Question: (ALSO SEE @soutot ANSWER)
I have successfully gained text output from my 'Firebase' code and so I know it works. Now I need to loop all the children in 'Firebase'. Coming from swift, the way to do it is to store each item on a tempObject then append that to an array. Then you can simply use that array any way you like. This doesn't seem to work with 'JavaScript', or I'm doing something wrong. The fully functional FB code I now have is:
'''
componentDidMount(){
let child = ""
var ref = firebase.database().ref("testCategory");
ref.once("value")
.then(function(snapshot) {
child = snapshot.child("test1/testHeader").val()
this.setState( {
child
})
}.bind(this));
}
'''
I can then successfully print this in console or in '<Text>'. Now, the problem I'm having is looping all children, adding them to an array, then using that array to display the data. In my head, this is how it should work:
'''
componentDidMount(){
let child = ""
var ref = firebase.database().ref("testCategory");
ref.once("value")
.then(function(snapshot) {
snapshot.forEach(function(childSnapshot){
let tempObject = MyFirebase
tempObject.testHeader =
childSnapshot.val()
myArray.append(tempObject) //or .push???
})
this.setState( { //PASSING VARIABLE TO STATE
child
})
}.bind(this)); //BINDING TO SET STATE
}
'''
I know that this is obviously wrong. Creating an object like that doesn't even work... 'MyFirebase' -class looks like this:
'''
render() {
let testHeader = ""
let testText = ""
)
}
'''
My 'Firebase' database looks like this:

(I ignored subText for now)
All suggestions are much appreciated :)
'''
//FIREBASE CODE
componentDidMount(){
const ref = firebase.database().ref("testCategory");
ref.once("value")
.then(function(snapshot) {
const categories = []
//LOOPING EACH CHILD AND PUSHING TO ARRAY
snapshot.forEach(item => {
const temp = item.val();
categories.push(temp);
return false;
});
this.setState( { //PASSING VARIABLE TO STATE
child,
categories
})
}.bind(this)); //BINDING TO SET STATE
}
'''
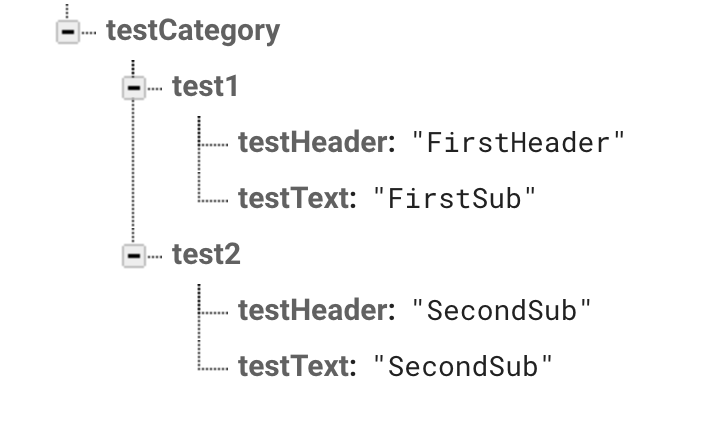
Answer: According to the code you provided, it looks like it works until this point
'''
var ref = firebase.database().ref("testCategory");
ref.once("value")
.then(function(snapshot) {
'''
Am I correct?
From this point, if you add a 'console.log(snapshot.val())' it might print an array of objects, something like this:
'[ { test1: { testHeader: 'FirstHeader', testText: 'FirstText' } }, { test2: { testHeader: 'SecondSub', testText: 'SecondSub } }]'
Right?
If so, you can for example store this snapshot into your state and then consume this state in your render method. Something like this:
'''
const ref = firebase.database().ref('testCategory');
ref.once('value').then((snapshot) => {
this.setState({ categories: snapshot.val() });
});
'''
Then in your render method:
'''
const { categories } = this.state;
categories.map(category => <Text>{category.testHeader}</Text>)
'''
The result in your screen should be:
FirstHeader
SecondSub
Let me know if this helped
Some links that might explain more about es6 codes I used in this example:
array map 'categories.map(...)': <URL>
object destructuring 'const { categories } = this.state': <URL>
const instead of var 'const ref = ...': <URL>
setState: <URL>
arrow function '(snapshot) => ...': <URL>
Some about firebase snapshots: <URL>
Hope it helps